Chest X-ray. View position: PA
Patient age: 59
Patient sex: M
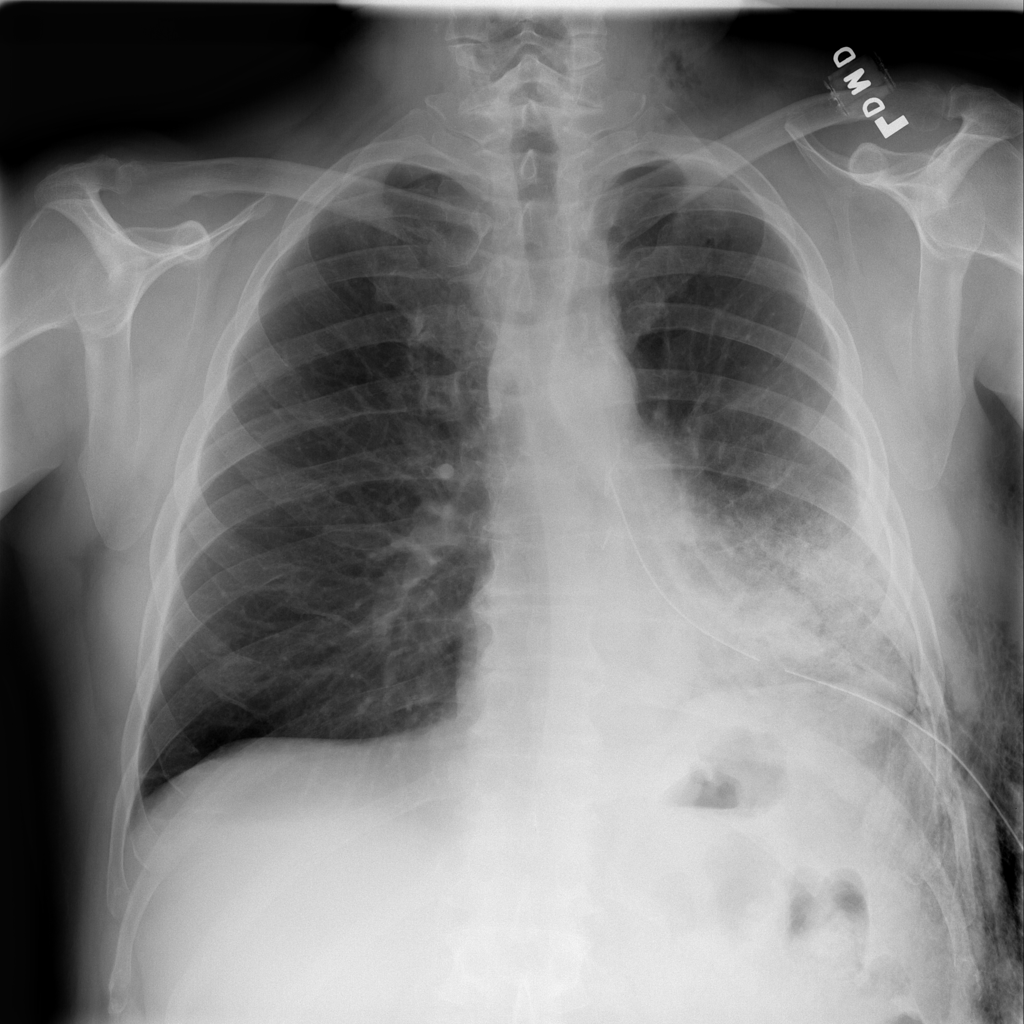
Finding: Pneumothorax